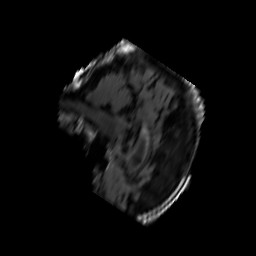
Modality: FLAIR
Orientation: sagittal
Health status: ill
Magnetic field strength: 3 T